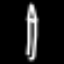
Label: pencil